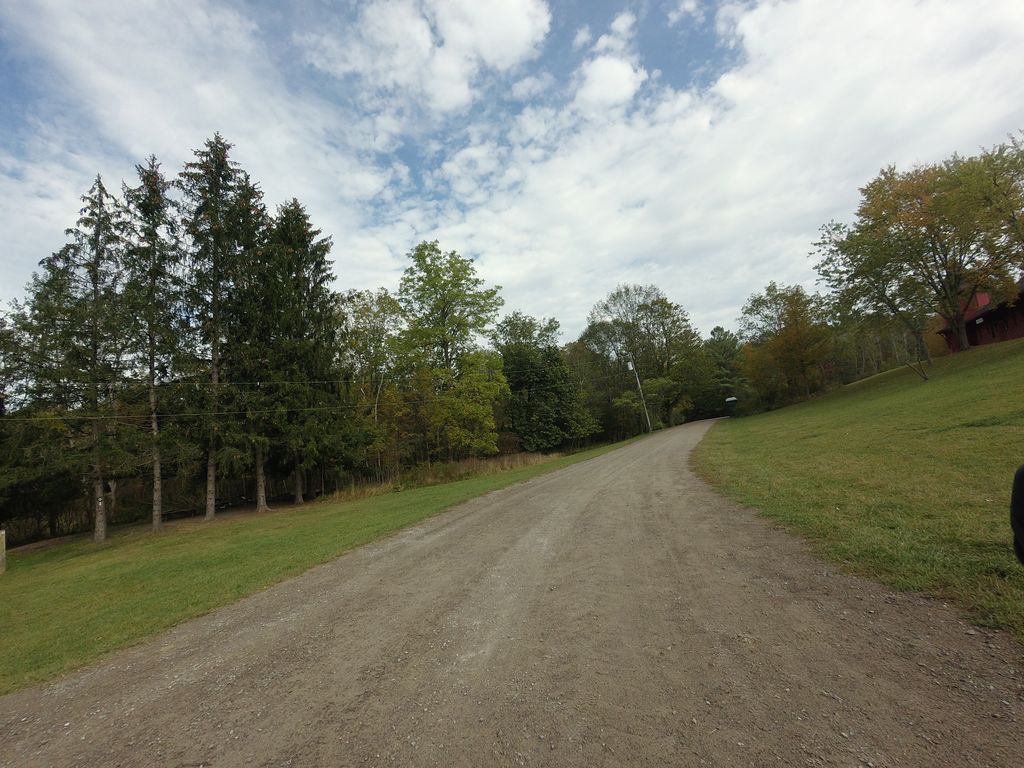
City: hamilton